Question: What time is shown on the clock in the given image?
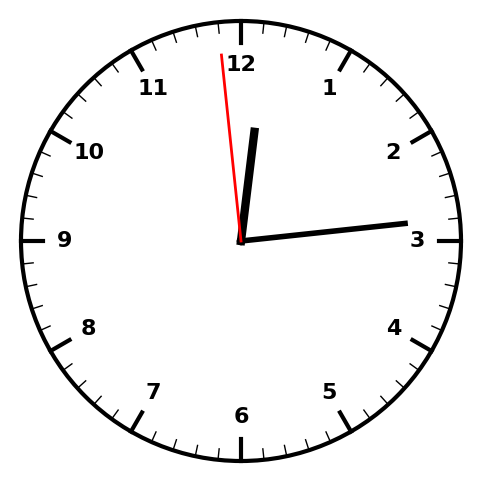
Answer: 12:13:59